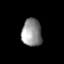
Tissue: lung
Cell type: Epithelial cells
Senescence score: 0.1947
Nuclear area (px): 543
Mean DAPI intensity: 143.331